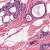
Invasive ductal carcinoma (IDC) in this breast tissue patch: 1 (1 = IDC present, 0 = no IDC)